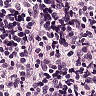
Metastatic tissue present: no